【题型】选择题　【知识点】平面几何　【难度】hard
定义：一个平面封闭区域内任意两点之间的距离的最大值称为该区域的“直径”．在$\triangle ABC$中，$BC=1$，$BC$边上的高等于$\tan A$，以$\triangle ABC$的各边为直径向$\triangle ABC$外分别作三个半圆，记三个半圆围成的平面区域的“直径”为$d$，则以下两个结论：
\vspace{0.1cm}
\noindent ①当$\angle ABC=\dfrac{\pi}{2}$时，$d=\dfrac{\sqrt{2}+2}{2}$；②$d$的最大值为$\dfrac{\sqrt{6}+1}{2}$（  ）

\vspace{0.2cm}
\noindent A．①正确，②错误 \qquad B．①②都正确 \qquad C．①错误，②正确 \qquad D．①②都错误
【解答】

\noindent \textbf{【答案】} $\boldsymbol{B}$

\vspace{0.3cm}
\noindent \textbf{【分析】} 根据“直径”的定义，找出“直径”与三角形边长之间的关系，分别对两个结论进行分析判断即可.

\vspace{0.3cm}
\noindent \textbf{【详解】} 结论①：$\because \angle ABC=\dfrac{\pi}{2}$，$BC$边上的高等于$\tan A$，
\vspace{0.1cm}
\noindent $\therefore AB=\tan A$.
\vspace{0.1cm}
\noindent 在$\text{Rt}\triangle ABC$中，$\tan A=\dfrac{BC}{AB}$，又$BC=1$，
\vspace{0.1cm}
\noindent 所以$AB=\dfrac{1}{AB}$，即$AB^2=1$，解得$AB=1(AB>0)$，
\vspace{0.1cm}
\noindent 因此，$AC=\sqrt{AB^2+BC^2}=\sqrt{1^2+1^2}=\sqrt{2}$.
\vspace{0.1cm}
\noindent 当封闭区域内两点位于在同一半圆上时，
\vspace{0.1cm}
\noindent 以在$\overset{\frown}{AC}$上任取两点$M$，$N$为例，连接$MN$，

\vspace{0.1cm}
\noindent 则$MN\leq AC$，又$AB+BC>AC$，所以$MN<\dfrac{1}{2}(AC+AB+BC)$，
\vspace{0.1cm}
\noindent 当封闭区域内两点位于在不同半圆上时，
\vspace{0.1cm}
\noindent 以在$\overset{\frown}{AB}$上取一点$M$，在$\overset{\frown}{AC}$上取一点$N$为例，设$AB$，$AC$的中点分别为$E$，$F$，连接$ME$，$EF$，$FN$，$MN$，

\vspace{0.1cm}
\noindent 由两点间线段最短可得$MN\leq ME+EF+FN=\dfrac{1}{2}(AB+BC+AC)$，当且仅当$M$，$N$，$E$，$F$四点共线时取等号，
\vspace{0.1cm}
\noindent 综上，$MN\leq\dfrac{1}{2}(AB+BC+AC)=\dfrac{1}{2}(1+1+\sqrt{2})=\dfrac{2+\sqrt{2}}{2}$，
\vspace{0.1cm}
\noindent 所以$d=\dfrac{2+\sqrt{2}}{2}$，故结论①正确.

\vspace{0.3cm}
\noindent 结论②：设$\triangle ABC$中角$A$，$B$，$C$所对的边长分别为$a$，$b$，$c$，设$BC$边上的高为$AD$，即$a=1$，$AD=\tan A$.

\vspace{0.1cm}
\noindent 由三角形面积公式可得$S=\dfrac{1}{2}bc\sin A=\dfrac{1}{2}a\cdot AD=\dfrac{1}{2}\tan A$，
\vspace{0.1cm}
\noindent 所以$\cos A=\dfrac{1}{bc}$，
\vspace{0.1cm}
\noindent 由余弦定理可得$\cos A=\dfrac{b^2+c^2-a^2}{2bc}$，即$\dfrac{1}{bc}=\dfrac{b^2+c^2-a^2}{2bc}$，
\vspace{0.1cm}
\noindent 所以$b^2+c^2=3$.
\vspace{0.1cm}
\noindent $(b+c)^2=b^2+c^2+2bc\leq2(b^2+c^2)=6$，
\vspace{0.1cm}
\noindent 即$b+c\leq\sqrt{6}$，当且仅当$b=c=\dfrac{\sqrt{6}}{2}$时取等号.
\vspace{0.1cm}
\noindent 由①知，$MN\leq ME+EF+FN=\dfrac{1}{2}(AB+BC+AC)=\dfrac{1}{2}(a+b+c)$
\vspace{0.1cm}
\noindent 将$a=1$，$b+c\leq\sqrt{6}$代入可得$MN\leq ME+EF+FN\leq\dfrac{1}{2}(a+b+c)=\dfrac{1+\sqrt{6}}{2}$，
\vspace{0.1cm}
\noindent 当且仅当$M$，$N$，$E$，$F$四点共线，$b=c=\dfrac{\sqrt{6}}{2}$时取等号，
\vspace{0.1cm}
\noindent 所以$d=\dfrac{1+\sqrt{6}}{2}$，故结论②正确.

\vspace{0.1cm}
\noindent 故选：$\boldsymbol{B}$
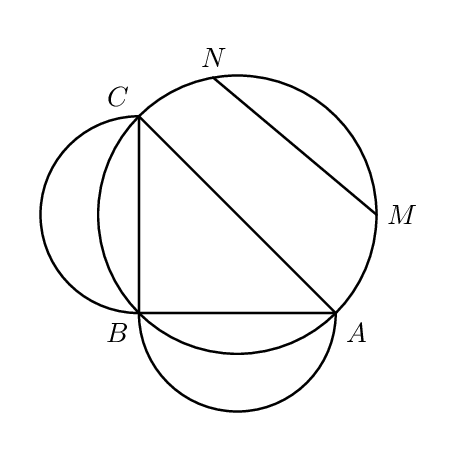
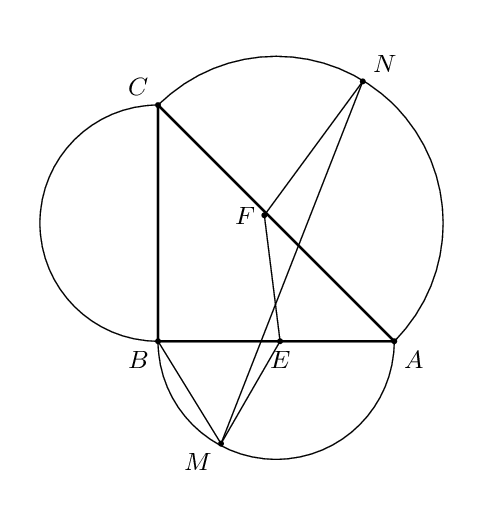
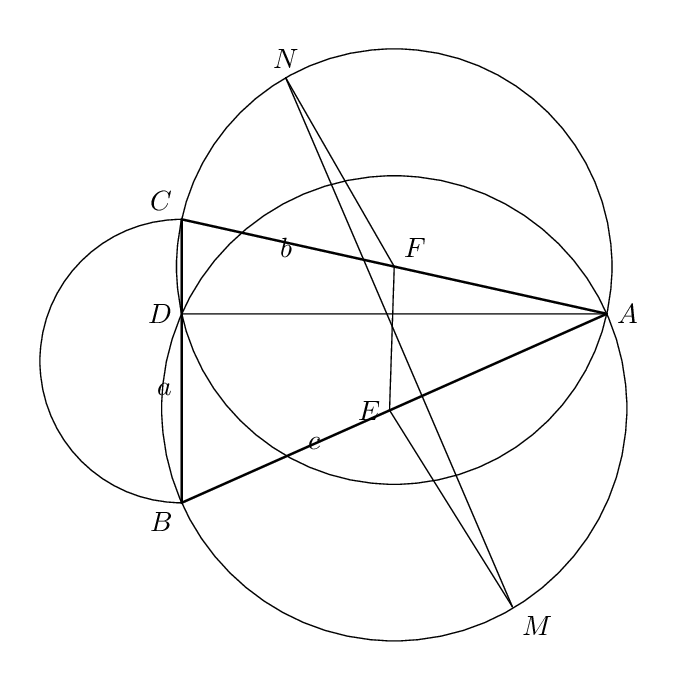